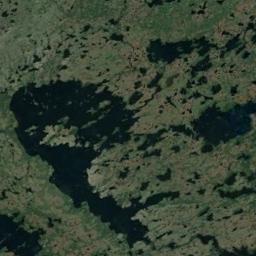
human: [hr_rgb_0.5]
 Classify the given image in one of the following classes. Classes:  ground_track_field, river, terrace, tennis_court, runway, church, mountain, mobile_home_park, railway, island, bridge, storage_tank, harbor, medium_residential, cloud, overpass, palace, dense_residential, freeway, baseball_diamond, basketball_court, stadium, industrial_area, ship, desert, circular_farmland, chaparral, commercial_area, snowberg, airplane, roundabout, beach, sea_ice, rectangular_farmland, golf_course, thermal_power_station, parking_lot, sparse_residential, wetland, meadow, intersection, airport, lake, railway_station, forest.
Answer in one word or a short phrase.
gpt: wetland